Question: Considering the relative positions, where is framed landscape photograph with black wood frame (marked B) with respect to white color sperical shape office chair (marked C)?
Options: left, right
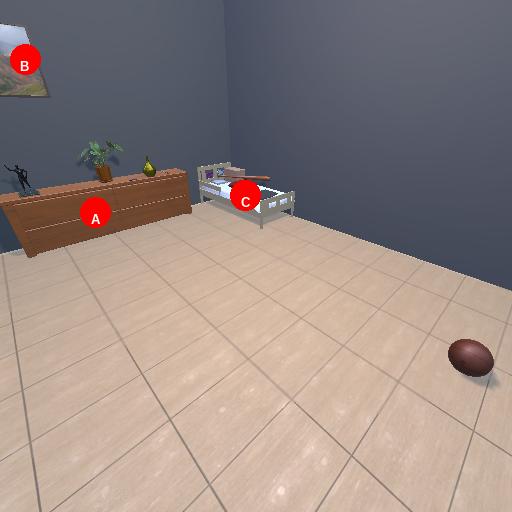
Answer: left